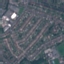
Land use / land cover: Residential